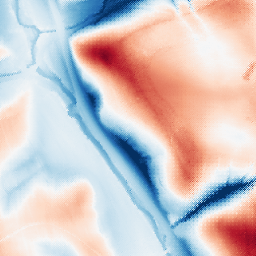
Category: edge_preserving
Decomposition family: guided
Decomposition parameters: radius: 32
eps: 1
Upsampling method: regularized
Upsampling parameters: scale: 4
lambda_reg: 0.1
Upsampling scale: 4